Field crop: maize
Growth stage: 1
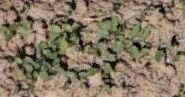
Species: convolvulus